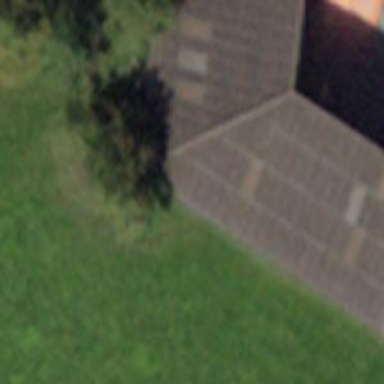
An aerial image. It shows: View of roof of building.